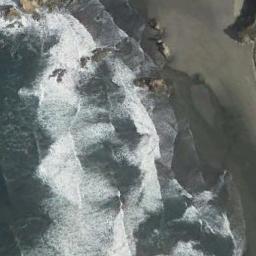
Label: beach